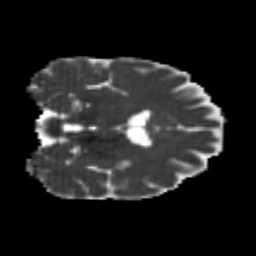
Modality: MD
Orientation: coronal
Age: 25
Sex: female
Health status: healthy
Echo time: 0.074 s